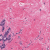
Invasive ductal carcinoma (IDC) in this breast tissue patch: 0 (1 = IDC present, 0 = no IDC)